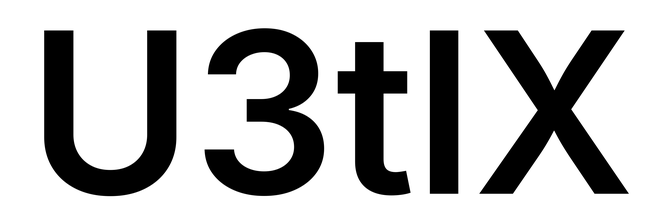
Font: Inter_SemiBold